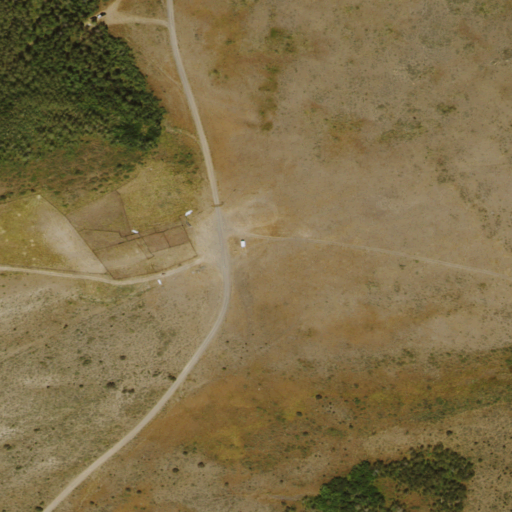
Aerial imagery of gap in Nevada named Yankee Bill Summit containing shrub, deciduous forest, and grassland